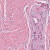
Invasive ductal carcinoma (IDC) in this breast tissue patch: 0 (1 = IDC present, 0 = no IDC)